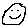
Label: smiley face